Field crop: maize
Growth stage: 2
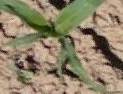
Species: maize